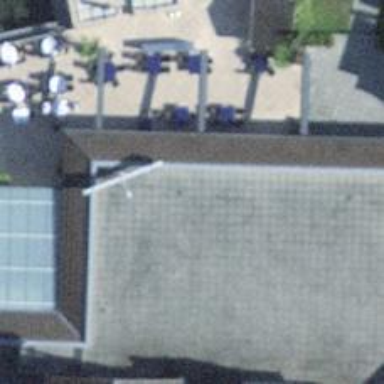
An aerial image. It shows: Restaurant.